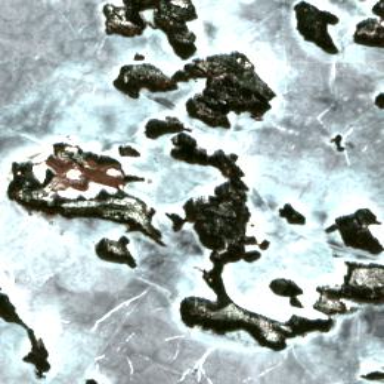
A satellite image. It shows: Island.